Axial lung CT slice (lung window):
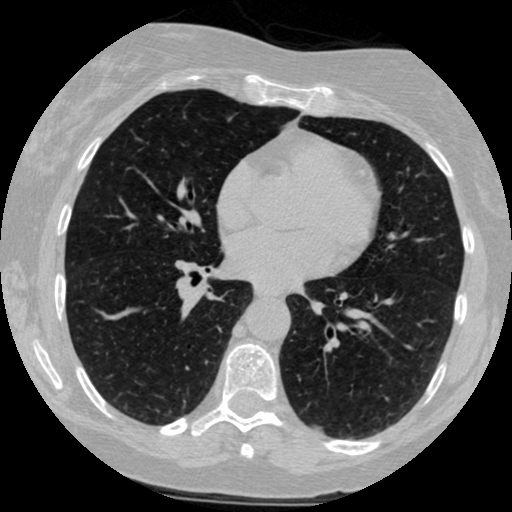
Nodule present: no